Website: crate-barrel
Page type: receipt
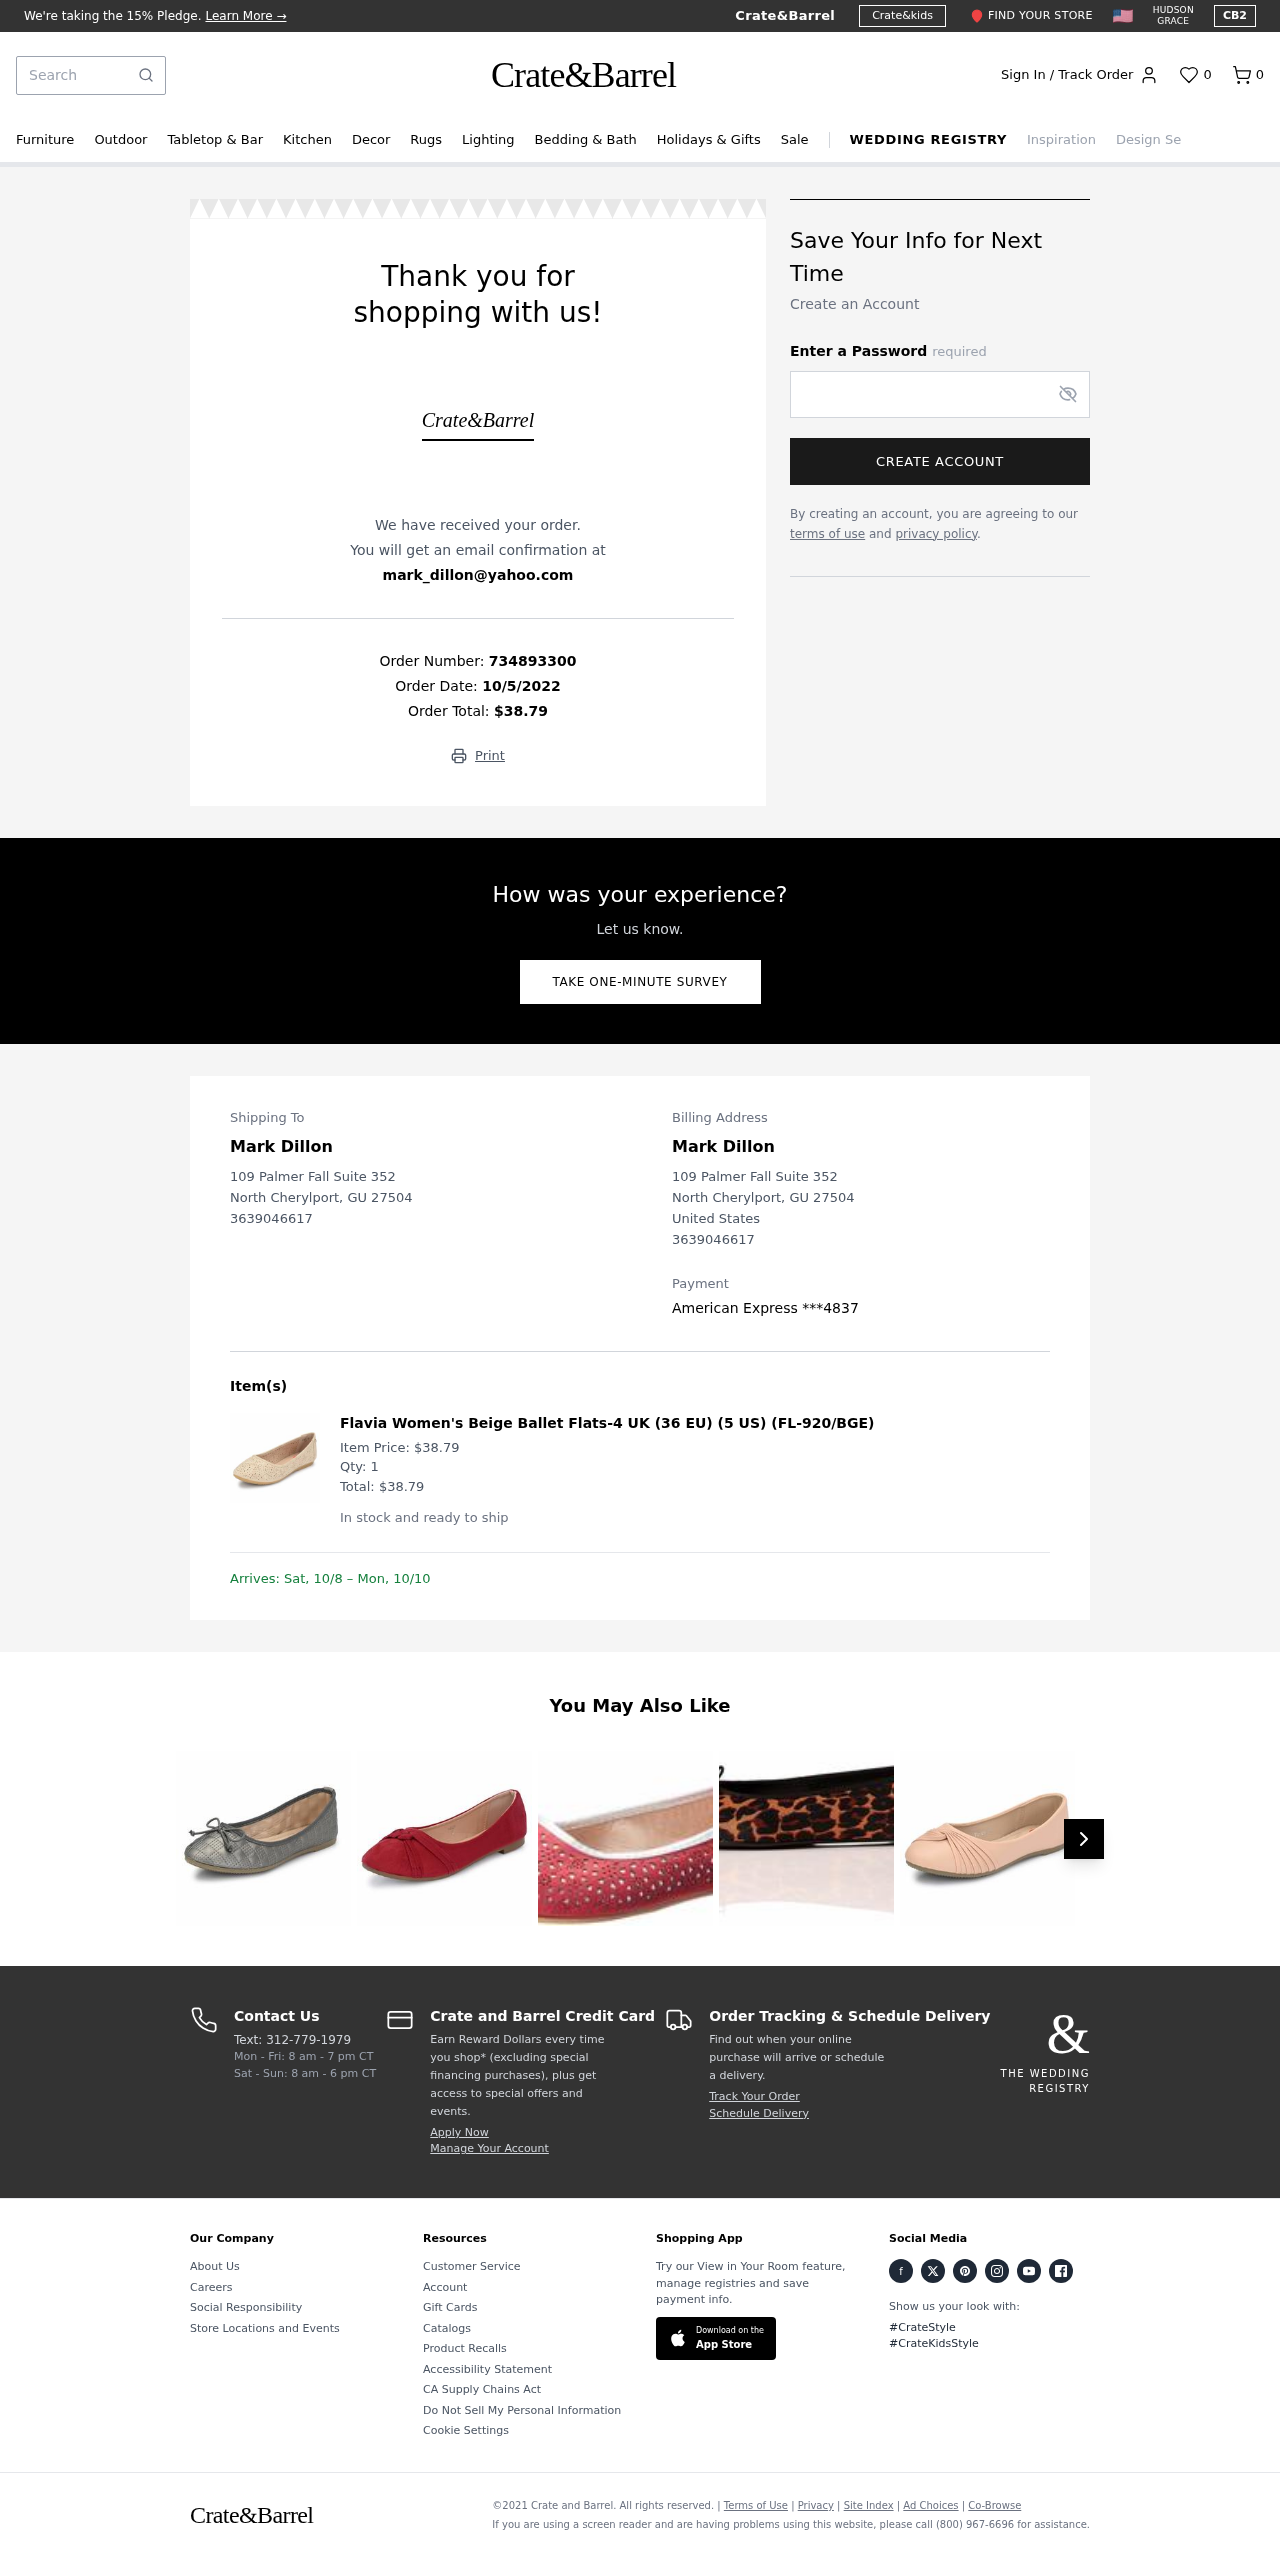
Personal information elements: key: PII_CARD_LAST4
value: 4837
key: PII_CARD_TYPE
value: American Express
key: PII_CITY
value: North Cherylport
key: PII_COUNTRY
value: United States
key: PII_EMAIL
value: mark_dillon@yahoo.com
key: PII_FULLNAME
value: Mark Dillon
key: PII_PHONE
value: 3639046617
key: PII_POSTCODE
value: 27504
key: PII_STATE_ABBR
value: GU
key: PII_STREET
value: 109 Palmer Fall Suite 352
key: PII_FULLNAME2
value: Mark Dillon
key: PII_CITY2
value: North Cherylport
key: PII_STATE_ABBR2
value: GU
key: PII_POSTCODE_FULL
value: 27504
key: PII_POSTCODE_NUMERIC
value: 27504
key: PII_PHONE2
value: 3639046617
Product elements: key: PRODUCT1_NAME
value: Flavia Women's Beige Ballet Flats-4 UK (36 EU) (5 US) (FL-920/BGE)
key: PRODUCT1_PRICE
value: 38.79
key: PRODUCT1_QUANTITY
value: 1
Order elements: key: ORDER_NUM_ITEMS
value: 0
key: ORDER_ID
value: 734893300
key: ORDER_DATE
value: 10/5/2022
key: ORDER_TOTAL
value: $38.79
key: ORDER_ITEM_TOTAL
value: $38.79
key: ORDER_DELIVERY_DATE
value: Sat, 10/8 – Mon, 10/10
Search elements: key: HEADER_SEARCH
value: Search
Other elements: key: FAVORITES_COUNT
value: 0